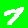
Digit: 7